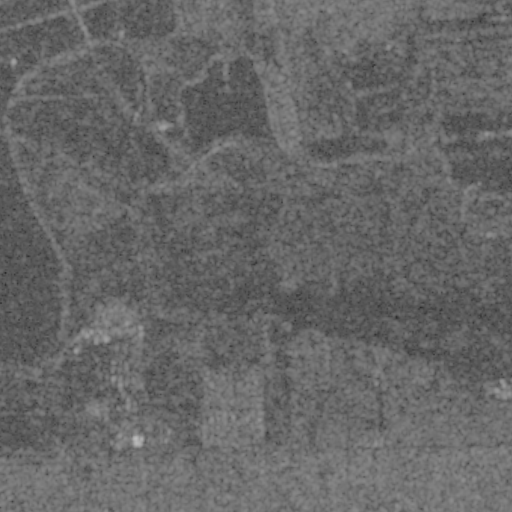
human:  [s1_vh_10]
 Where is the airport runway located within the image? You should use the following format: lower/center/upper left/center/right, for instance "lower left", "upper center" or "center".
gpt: The airport runway is located in the center right of the image.
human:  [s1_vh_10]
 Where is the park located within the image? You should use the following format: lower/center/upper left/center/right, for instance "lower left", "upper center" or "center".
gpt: The park is located in the upper right of the image.
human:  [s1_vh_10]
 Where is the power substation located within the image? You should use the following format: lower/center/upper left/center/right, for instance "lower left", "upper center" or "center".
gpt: The power substation is located in the upper right of the image.
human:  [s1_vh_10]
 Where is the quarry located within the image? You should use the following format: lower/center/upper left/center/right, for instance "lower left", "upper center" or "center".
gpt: There is no quarry in the image.

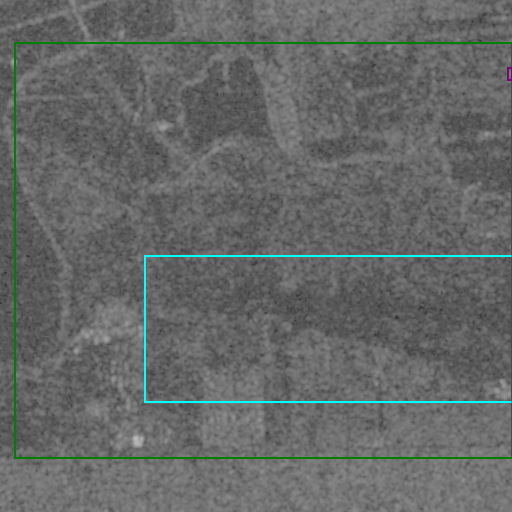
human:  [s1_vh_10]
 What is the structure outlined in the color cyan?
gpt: The structure outlined in cyan is an airport.
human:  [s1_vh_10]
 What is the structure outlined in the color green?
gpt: The structure outlined in green is a crop field.
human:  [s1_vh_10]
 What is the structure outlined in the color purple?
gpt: The structure outlined in purple is a power substation.
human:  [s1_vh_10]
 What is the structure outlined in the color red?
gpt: There is no red outline.